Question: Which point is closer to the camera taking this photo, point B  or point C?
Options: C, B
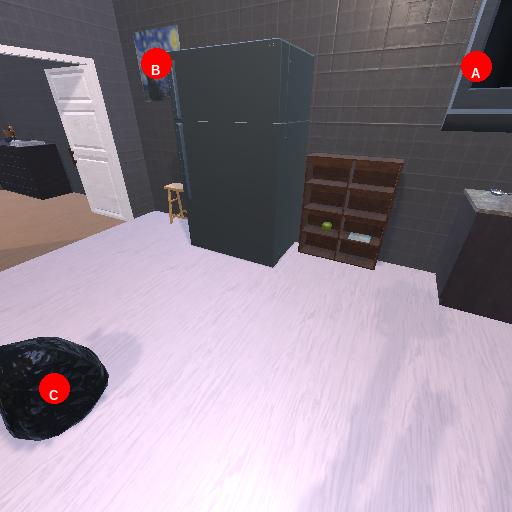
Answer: C